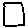
Label: square